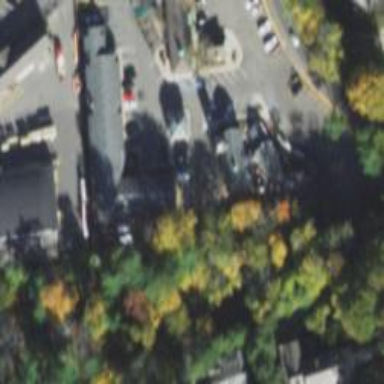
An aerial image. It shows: Healthcare clinic is depicted in the image.